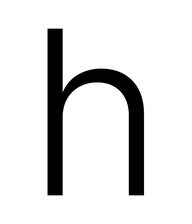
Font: Inter_Light